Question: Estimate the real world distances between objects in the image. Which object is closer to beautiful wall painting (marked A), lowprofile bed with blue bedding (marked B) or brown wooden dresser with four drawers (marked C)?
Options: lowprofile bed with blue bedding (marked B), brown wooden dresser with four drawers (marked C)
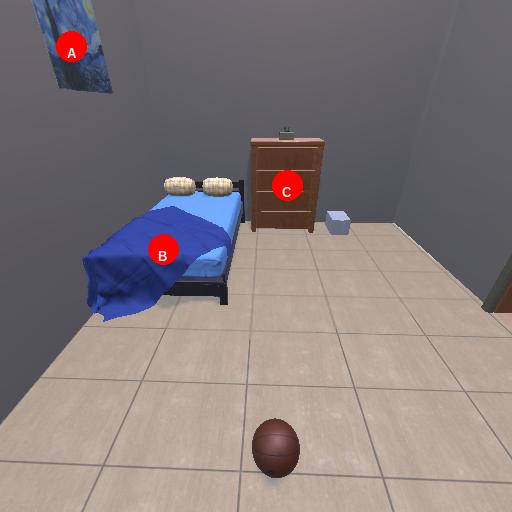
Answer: lowprofile bed with blue bedding (marked B)